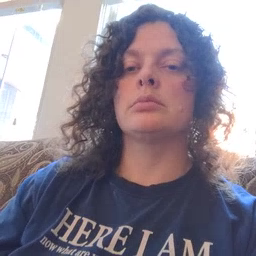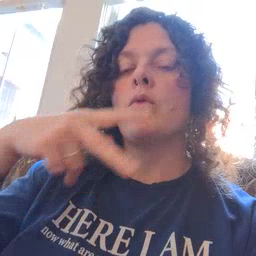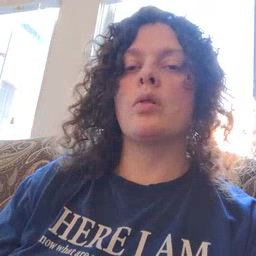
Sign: fall